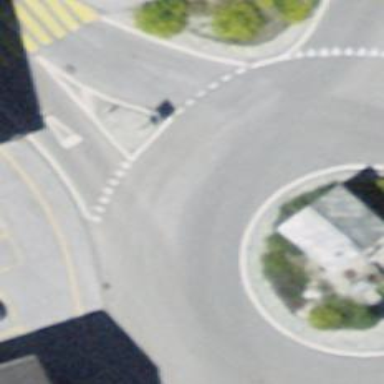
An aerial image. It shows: Secondary road with asphalt surface leading to roundabout.